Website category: movie
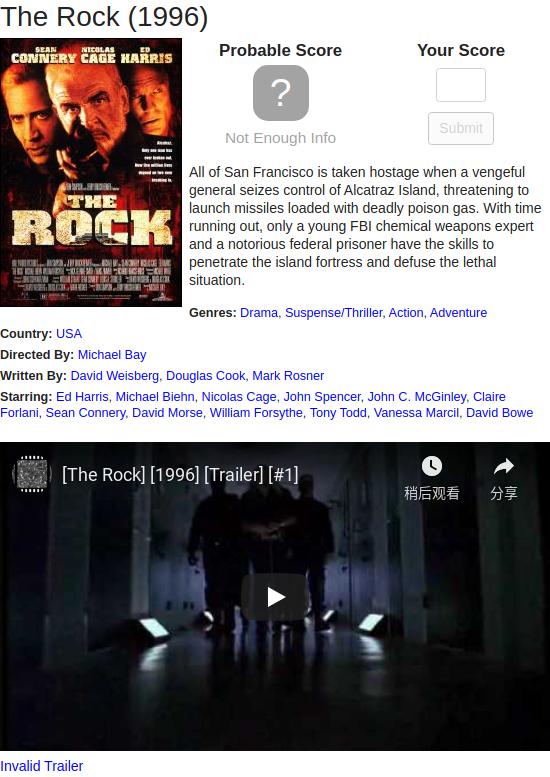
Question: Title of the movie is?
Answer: The Rock

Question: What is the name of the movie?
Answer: The Rock

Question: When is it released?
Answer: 1996

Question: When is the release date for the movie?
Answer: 1996

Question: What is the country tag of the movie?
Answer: USA

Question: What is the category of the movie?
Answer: Drama

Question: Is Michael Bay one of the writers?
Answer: no

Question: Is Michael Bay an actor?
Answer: no

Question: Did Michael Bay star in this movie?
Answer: no

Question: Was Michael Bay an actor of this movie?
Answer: no

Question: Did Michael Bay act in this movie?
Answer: no

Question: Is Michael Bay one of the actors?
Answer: no

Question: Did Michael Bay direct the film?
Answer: yes

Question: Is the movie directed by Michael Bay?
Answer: yes

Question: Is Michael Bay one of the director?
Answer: yes

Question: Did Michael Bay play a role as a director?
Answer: yes

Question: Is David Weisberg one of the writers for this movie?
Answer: yes

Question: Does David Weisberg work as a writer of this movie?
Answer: yes

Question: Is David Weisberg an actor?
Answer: no

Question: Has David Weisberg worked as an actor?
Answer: no

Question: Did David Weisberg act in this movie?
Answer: no

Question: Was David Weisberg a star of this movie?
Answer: no

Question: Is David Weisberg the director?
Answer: no

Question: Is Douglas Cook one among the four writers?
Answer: yes

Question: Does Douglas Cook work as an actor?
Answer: no

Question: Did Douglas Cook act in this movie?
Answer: no

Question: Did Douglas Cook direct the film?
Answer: no

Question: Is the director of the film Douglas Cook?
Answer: no

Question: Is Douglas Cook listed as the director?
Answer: no

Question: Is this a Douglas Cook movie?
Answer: no

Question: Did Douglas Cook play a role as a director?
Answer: no

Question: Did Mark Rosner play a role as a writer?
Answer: yes

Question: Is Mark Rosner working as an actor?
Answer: no

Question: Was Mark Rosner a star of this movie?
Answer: no

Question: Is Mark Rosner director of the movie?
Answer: no

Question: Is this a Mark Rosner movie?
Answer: no

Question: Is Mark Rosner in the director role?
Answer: no

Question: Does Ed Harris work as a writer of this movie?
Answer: no

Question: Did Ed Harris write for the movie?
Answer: no

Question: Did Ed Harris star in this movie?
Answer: yes

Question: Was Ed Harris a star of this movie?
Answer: yes

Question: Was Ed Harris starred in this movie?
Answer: yes

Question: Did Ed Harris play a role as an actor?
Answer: yes

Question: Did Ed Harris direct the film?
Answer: no

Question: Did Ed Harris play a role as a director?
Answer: no

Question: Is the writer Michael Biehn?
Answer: no

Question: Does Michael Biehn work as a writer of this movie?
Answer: no

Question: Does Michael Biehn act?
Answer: yes

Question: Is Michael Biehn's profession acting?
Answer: yes

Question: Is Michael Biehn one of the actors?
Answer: yes

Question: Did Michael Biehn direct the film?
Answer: no

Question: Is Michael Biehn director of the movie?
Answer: no

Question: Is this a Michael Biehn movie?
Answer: no

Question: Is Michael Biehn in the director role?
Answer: no

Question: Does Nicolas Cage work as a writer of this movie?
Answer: no

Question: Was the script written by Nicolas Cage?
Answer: no

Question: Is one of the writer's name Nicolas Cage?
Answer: no

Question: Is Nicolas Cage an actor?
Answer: yes

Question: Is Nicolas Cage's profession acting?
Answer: yes

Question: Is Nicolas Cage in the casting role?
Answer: yes

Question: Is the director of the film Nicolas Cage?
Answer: no

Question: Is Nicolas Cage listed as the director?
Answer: no

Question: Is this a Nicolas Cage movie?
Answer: no

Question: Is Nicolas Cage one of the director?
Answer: no